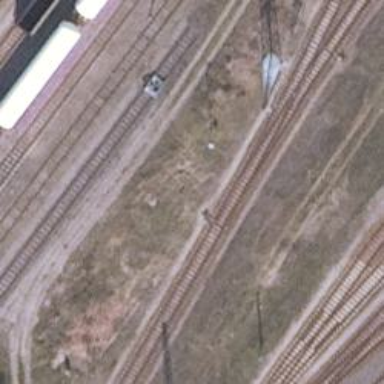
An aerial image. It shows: Railway switch.